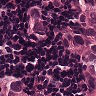
Metastatic tissue present: yes